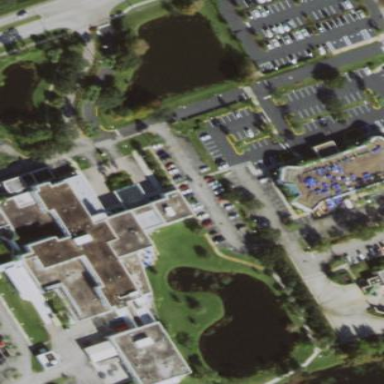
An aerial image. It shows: Hospital building.